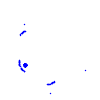
Particle: electron